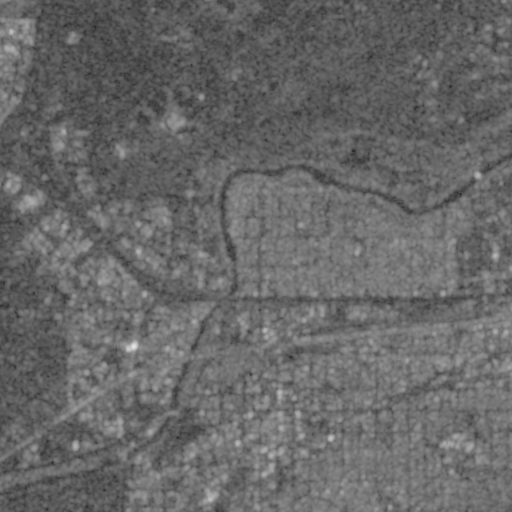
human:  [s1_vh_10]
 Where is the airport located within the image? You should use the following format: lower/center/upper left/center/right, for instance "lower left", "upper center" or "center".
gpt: The airport is located in the lower right of the image.
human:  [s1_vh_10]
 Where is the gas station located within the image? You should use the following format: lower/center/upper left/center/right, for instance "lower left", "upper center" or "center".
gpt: The gas station is located in the center left of the image.
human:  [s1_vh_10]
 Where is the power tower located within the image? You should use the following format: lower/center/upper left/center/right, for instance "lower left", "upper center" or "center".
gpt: The power tower is located in the upper left of the image.
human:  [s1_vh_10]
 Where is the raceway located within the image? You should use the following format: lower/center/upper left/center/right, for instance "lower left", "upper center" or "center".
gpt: The raceway is located in the upper right of the image.
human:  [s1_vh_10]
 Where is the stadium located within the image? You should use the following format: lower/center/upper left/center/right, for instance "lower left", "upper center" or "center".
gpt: The stadium is located in the lower center of the image.
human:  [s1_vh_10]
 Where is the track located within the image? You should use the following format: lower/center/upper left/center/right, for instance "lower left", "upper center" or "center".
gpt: The track is located in the lower center of the image.
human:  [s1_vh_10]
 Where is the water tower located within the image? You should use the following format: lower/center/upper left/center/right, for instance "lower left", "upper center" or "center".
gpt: The water tower is located in the upper left of the image.
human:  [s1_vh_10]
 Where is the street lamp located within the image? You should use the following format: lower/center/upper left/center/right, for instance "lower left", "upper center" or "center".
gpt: The street lamp is located in the upper left of the image.
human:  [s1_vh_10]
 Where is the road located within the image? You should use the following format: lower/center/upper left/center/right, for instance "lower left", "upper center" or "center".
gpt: There is no road in the image.

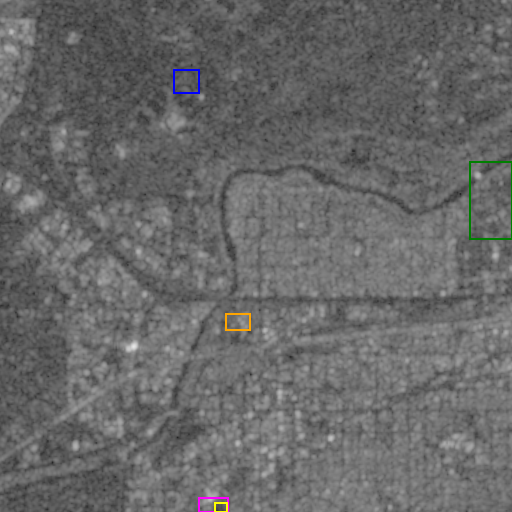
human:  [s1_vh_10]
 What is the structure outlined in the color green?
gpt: The structure outlined in green is a park.
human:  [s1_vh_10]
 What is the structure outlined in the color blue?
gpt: The structure outlined in blue is a parking lot.
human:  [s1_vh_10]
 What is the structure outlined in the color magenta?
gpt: The structure outlined in magenta is a stadium.
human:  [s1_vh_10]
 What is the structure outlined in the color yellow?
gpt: The structure outlined in yellow is a track.
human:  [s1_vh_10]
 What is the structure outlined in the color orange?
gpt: The structure outlined in orange is a building.
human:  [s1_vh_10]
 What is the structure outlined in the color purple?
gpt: There is no purple outline.